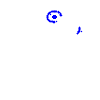
Particle: electron